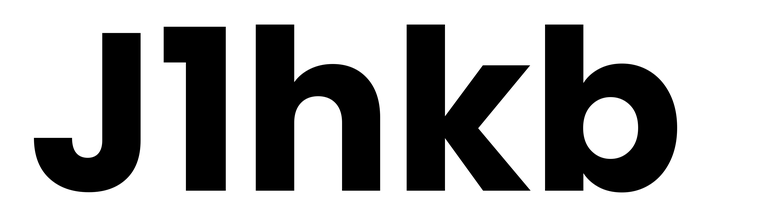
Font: Poppins-Bold